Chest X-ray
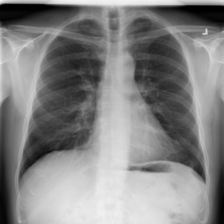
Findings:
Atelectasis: negative
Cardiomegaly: negative
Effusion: negative
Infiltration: negative
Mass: negative
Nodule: negative
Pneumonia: negative
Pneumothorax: negative
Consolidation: negative
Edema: negative
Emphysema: negative
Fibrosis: negative
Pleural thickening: negative
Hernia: negative